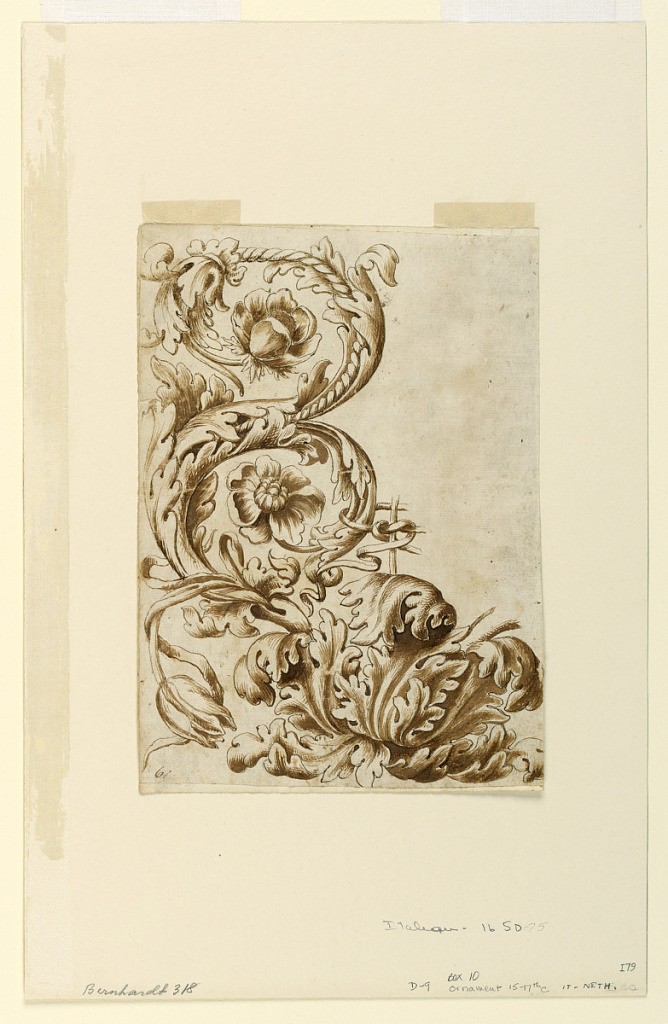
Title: Floral Ornament
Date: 1650–75
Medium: Pen and brown ink, brown wash Support: white paper laid down
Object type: Drawing
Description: Vertical format. Shown are the acanthus calyx nearly complete and the left rinceau. It has two scrolls with blossoms at their ends. Tulip blossom hangs downward knot of ribbon is intended to connect the two lower scrolls of the rinceaux